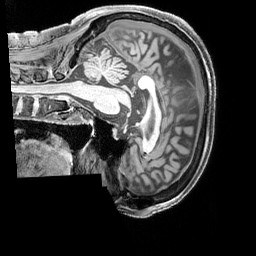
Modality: T1w
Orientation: sagittal
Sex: female
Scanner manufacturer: siemens
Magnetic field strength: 3 T
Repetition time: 2.3 s
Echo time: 0.00226 s